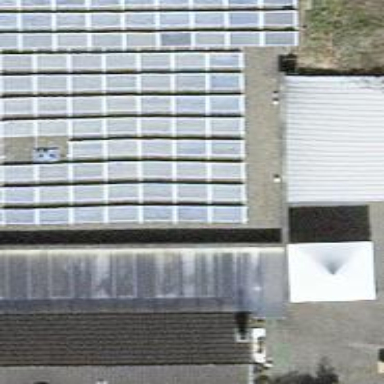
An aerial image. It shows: Solar power generator with photovoltaic panels.